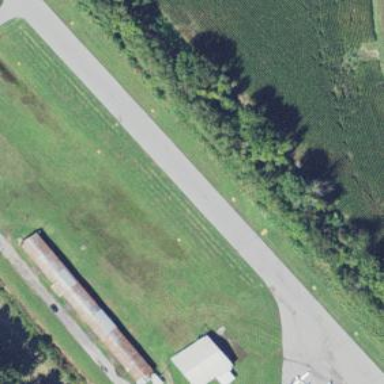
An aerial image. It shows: Hangar building at the airport.